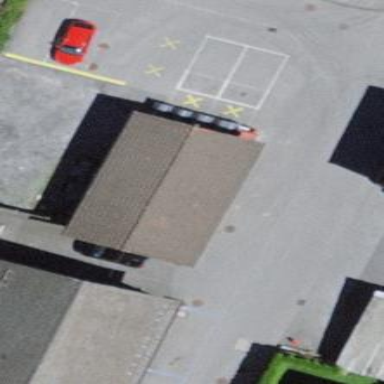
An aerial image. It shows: Recycling centre located in service building.